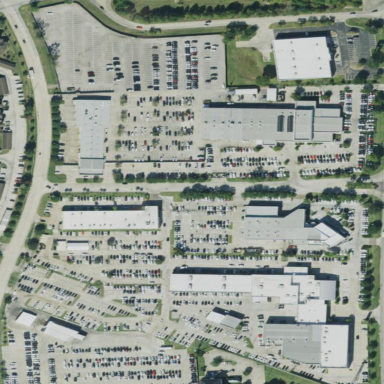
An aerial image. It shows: Retail area.